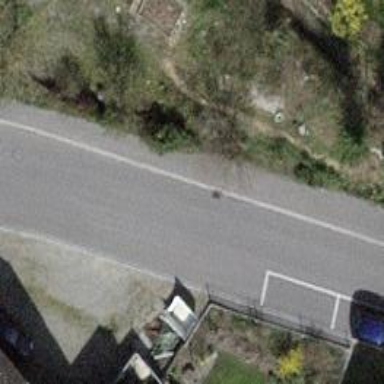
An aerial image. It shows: Smoothly paved residential road.